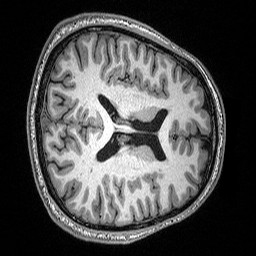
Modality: T1w
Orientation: axial
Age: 33
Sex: male
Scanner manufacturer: siemens
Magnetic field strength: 3 T
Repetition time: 2.53 s
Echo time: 0.0033 s